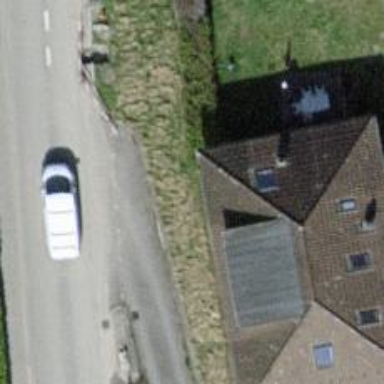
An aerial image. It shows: Detached building with hipped roof.